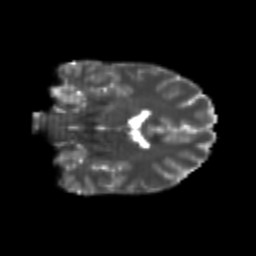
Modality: T2w
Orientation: coronal
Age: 25
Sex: male
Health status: healthy
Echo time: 0.074 s